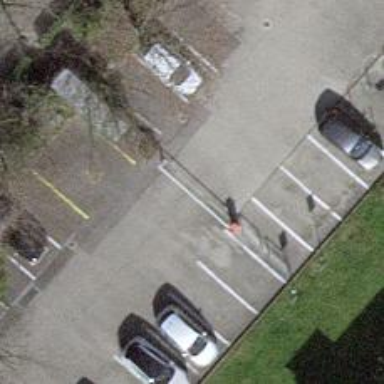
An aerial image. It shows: Lift gate barrier.